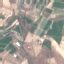
Label: PermanentCrop